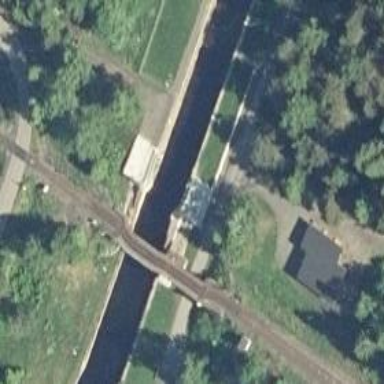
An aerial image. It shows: Lock gate on waterway.